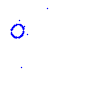
Particle: proton